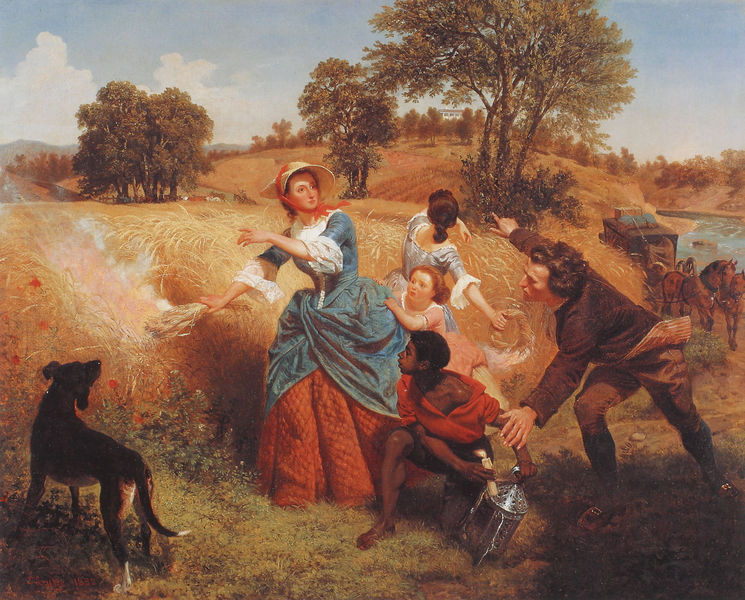
Titel: Mrs. Schuyler verbrennt ihre Weizenfelder beim Herannahen der Briten
Künstler: Emanuel Gottlieb Leutze
Institution: Los Angeles, Los Angeles County Museum of Art
Schlagwörter: baum, blau, dunkel, feuer, himmel, laub, mann, wasser, wolken, bäume, fluss, grün, landschaft, menschen, mädchen, blumen, braun, frau, geste, hut, kleid, lampe, laterne, schwarz, weiss, dame, gras, hund, rot, tier, wiese, wolke, beige, rock, feld, natur, kind, pflanzen, krone, kinder, pferd, pferde, kanne, pflücken, acker, ernte, getreide, korn, weizen, kutsche, wagen, weib, kerze, junge, zeigen, neger, mohn, schwarzer, sklave, mohr, sexy, fackel, august, fuhrwerk, erntezeit, hur, weisser, flusss, hut#, srohhut